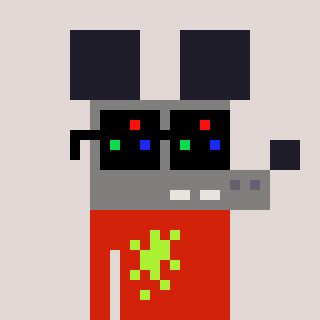
a pixel art character with square black sunglasses, a mouse-shaped head and a red-colored body on a warm background